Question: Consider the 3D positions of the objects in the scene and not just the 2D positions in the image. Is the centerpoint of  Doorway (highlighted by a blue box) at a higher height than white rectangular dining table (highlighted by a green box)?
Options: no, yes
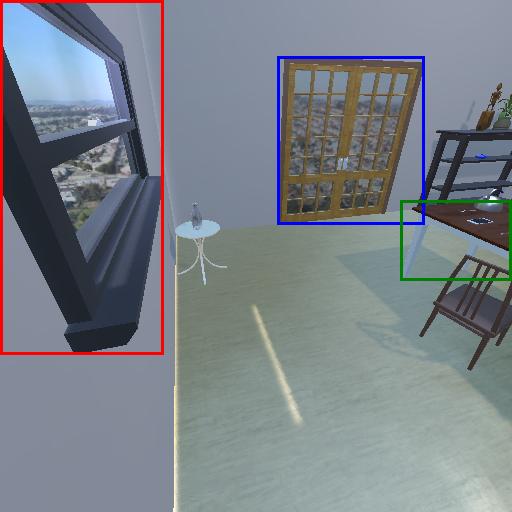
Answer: no